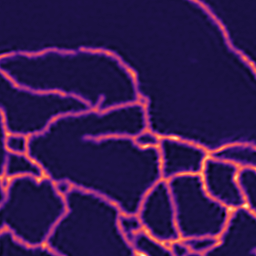
Label: Super-resolution ER image